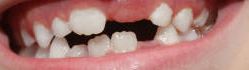
Condition: hypodontia